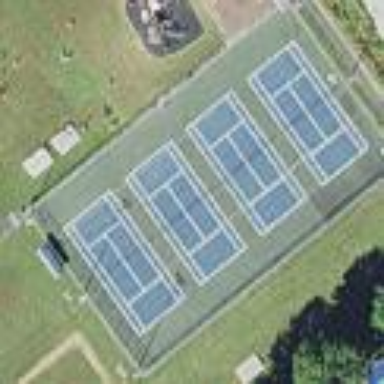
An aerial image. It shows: Tennis court on pitch designated for leisure land.